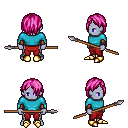
a pixel art fantasy rpg character, male body template, dark elf, purple skin, teal long-sleeve shirt, red pants, pink bangs hairstyle, leather bracers, gold boots, spear, four views (front, back, left, right), 2x2 character sprite sheet, small pixel art, hard edges, no anti-aliasing